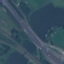
Label: Highway